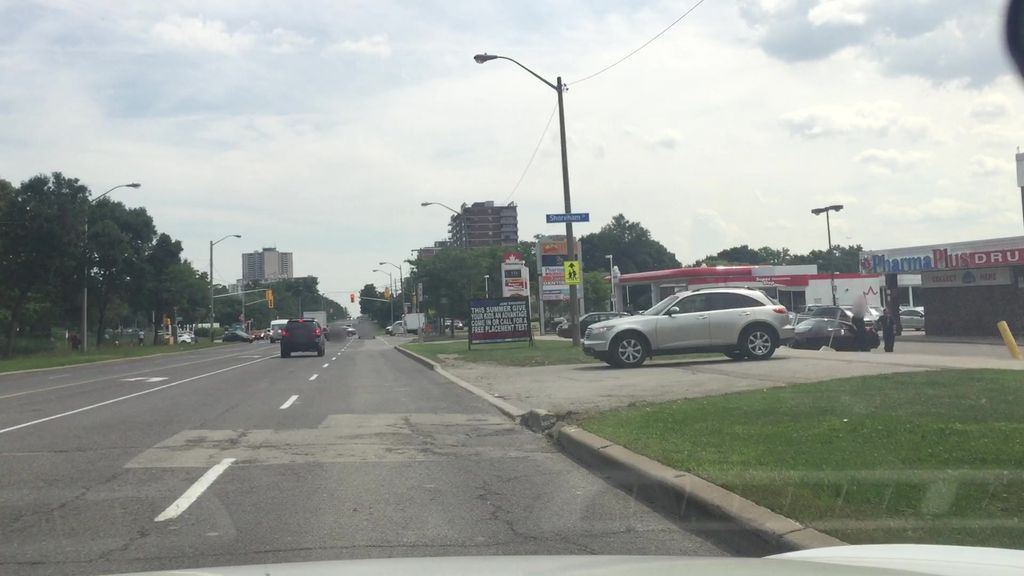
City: toronto